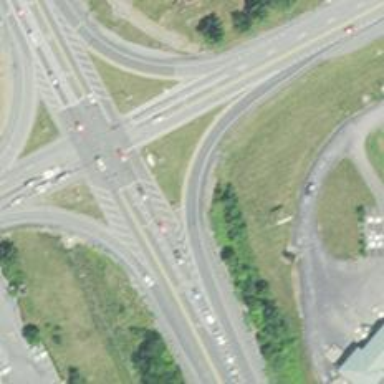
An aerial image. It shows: Primary link highway.